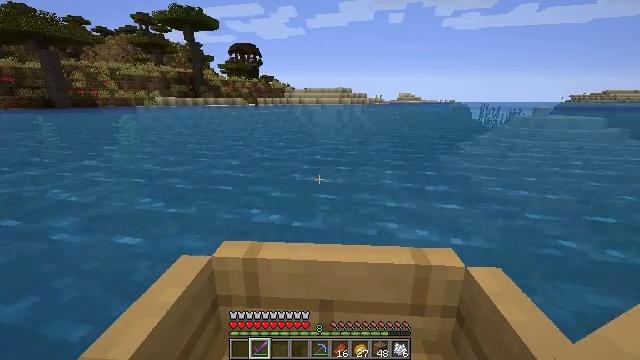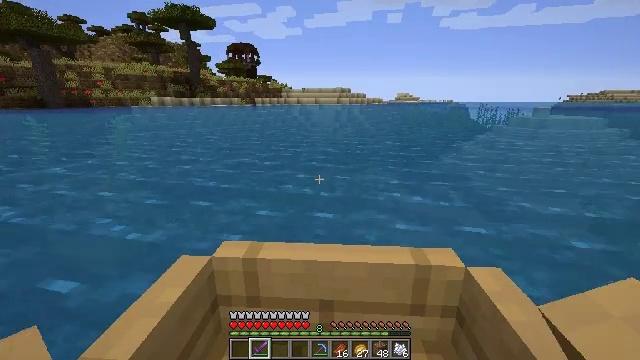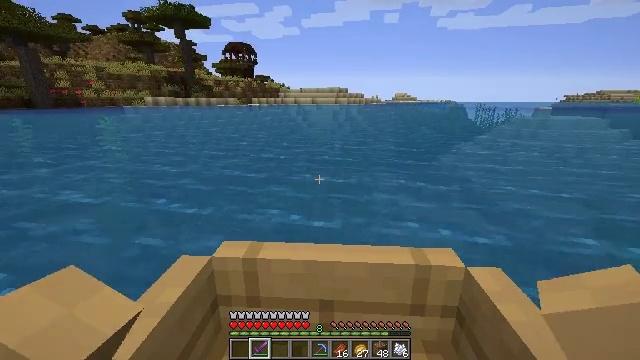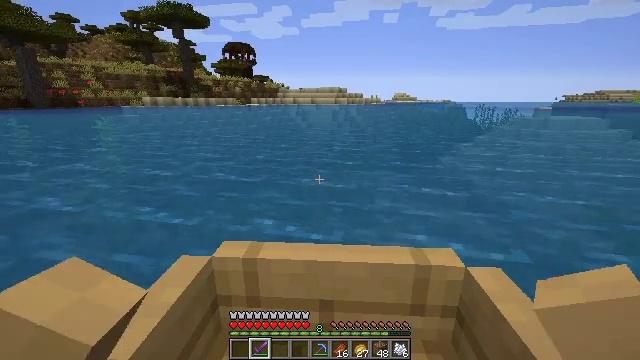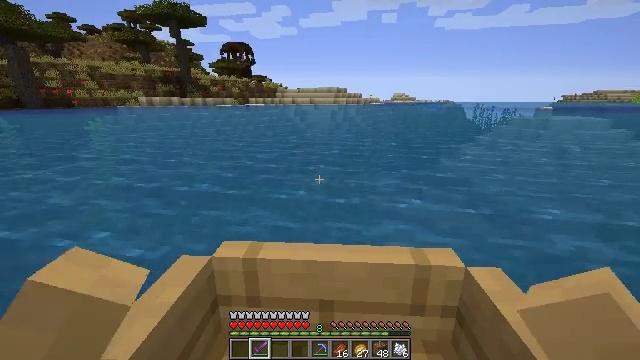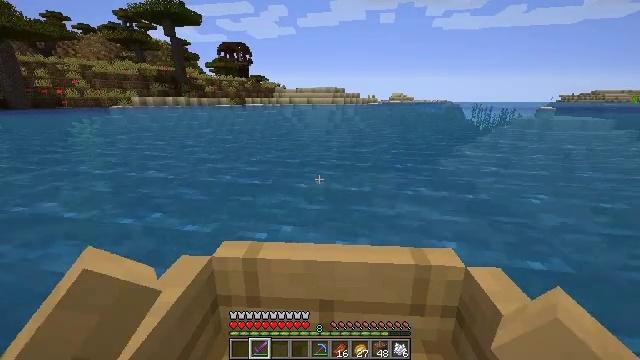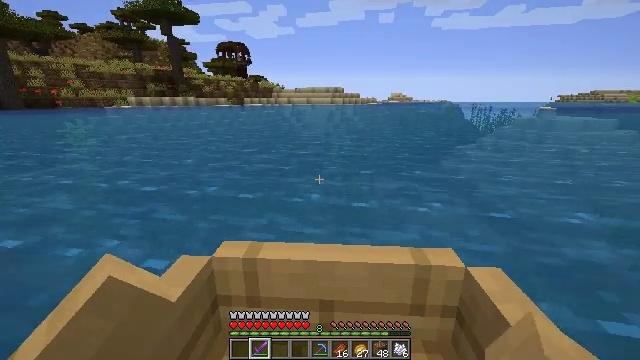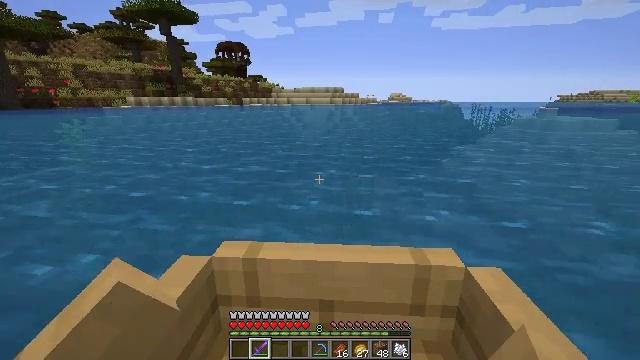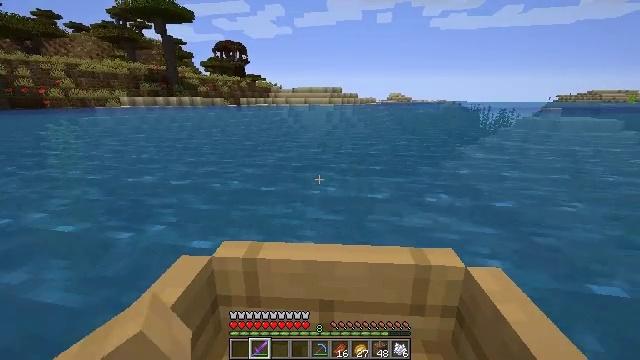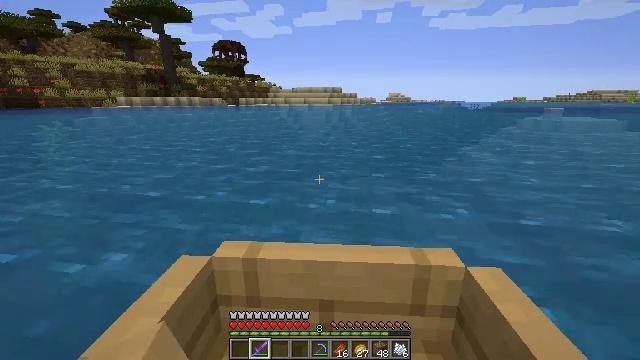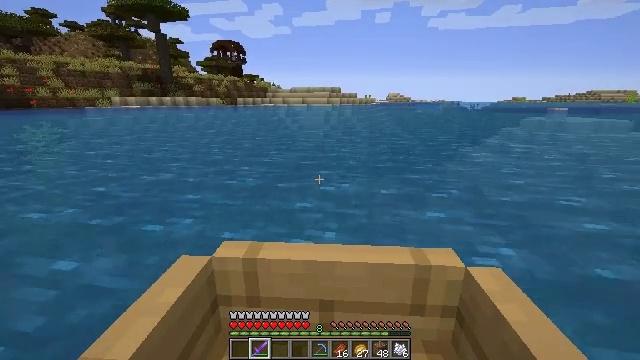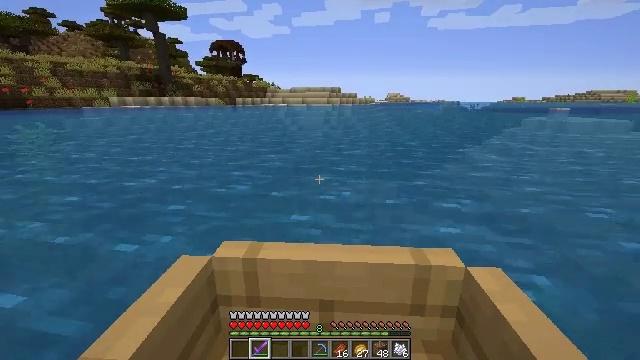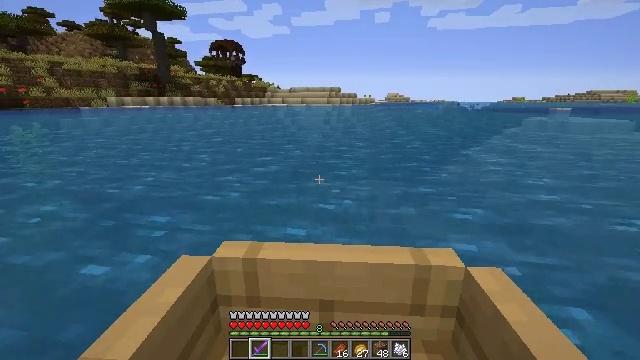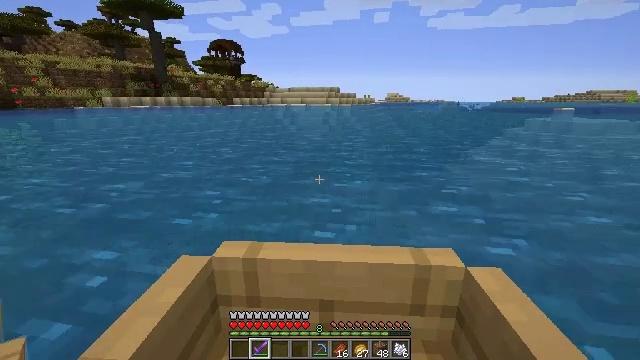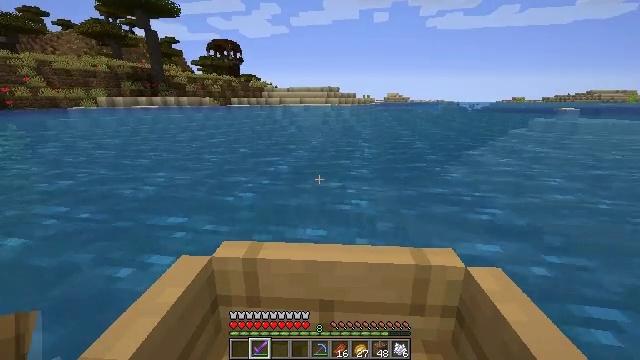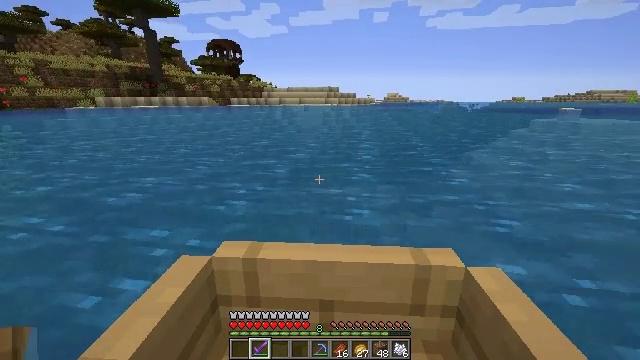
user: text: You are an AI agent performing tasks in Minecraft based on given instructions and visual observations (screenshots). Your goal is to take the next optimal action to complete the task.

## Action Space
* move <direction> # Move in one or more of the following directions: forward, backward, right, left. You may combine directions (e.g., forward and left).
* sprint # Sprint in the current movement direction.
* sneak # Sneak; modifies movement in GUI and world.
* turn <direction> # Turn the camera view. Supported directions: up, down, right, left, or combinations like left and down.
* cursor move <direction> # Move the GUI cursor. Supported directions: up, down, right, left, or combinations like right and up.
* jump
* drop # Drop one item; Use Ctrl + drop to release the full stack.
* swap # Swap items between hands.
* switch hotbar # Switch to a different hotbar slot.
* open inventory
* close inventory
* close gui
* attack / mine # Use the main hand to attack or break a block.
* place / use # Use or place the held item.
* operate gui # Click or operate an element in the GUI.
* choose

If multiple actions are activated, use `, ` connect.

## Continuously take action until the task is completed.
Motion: motion action
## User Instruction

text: Break the grass block.
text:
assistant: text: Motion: move forward
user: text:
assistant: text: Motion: move forward
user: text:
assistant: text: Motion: move forward
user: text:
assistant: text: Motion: move forward
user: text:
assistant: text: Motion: move forward
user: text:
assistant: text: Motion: move forward
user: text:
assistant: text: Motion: move forward
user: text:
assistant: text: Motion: move forward
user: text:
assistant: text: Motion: move forward
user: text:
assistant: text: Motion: move forward
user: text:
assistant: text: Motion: move forward
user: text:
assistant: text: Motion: move forward
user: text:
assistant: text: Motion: move forward
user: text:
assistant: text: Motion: move forward
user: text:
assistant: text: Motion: move forward
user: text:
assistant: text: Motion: move forward
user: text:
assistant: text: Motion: move forward
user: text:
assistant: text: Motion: move forward
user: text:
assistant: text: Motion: move forward
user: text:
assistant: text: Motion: move forward
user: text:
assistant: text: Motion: move forward
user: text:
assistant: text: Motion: move forward
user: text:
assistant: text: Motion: move forward
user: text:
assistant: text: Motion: move forward
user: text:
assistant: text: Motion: move forward
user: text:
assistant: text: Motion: move forward
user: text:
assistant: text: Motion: move forward
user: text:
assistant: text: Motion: move forward
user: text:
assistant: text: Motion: move forward
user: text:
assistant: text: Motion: move forward